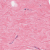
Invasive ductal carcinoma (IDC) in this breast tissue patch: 0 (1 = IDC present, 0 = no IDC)